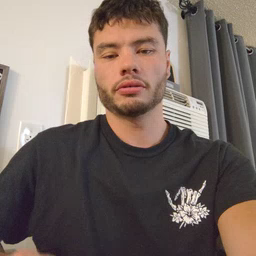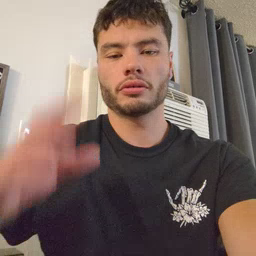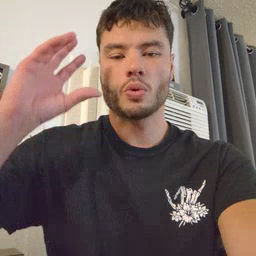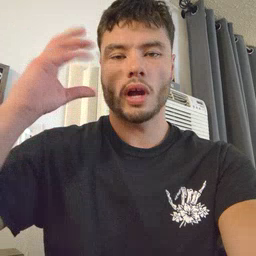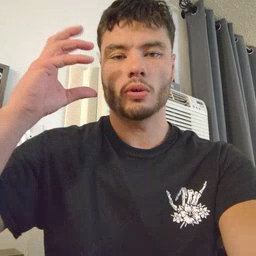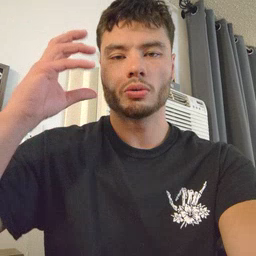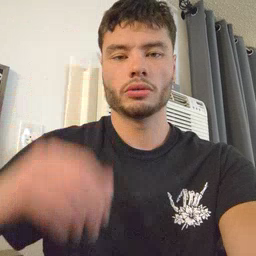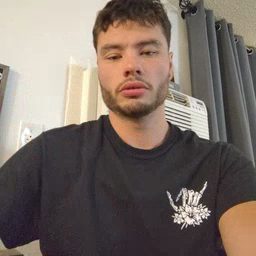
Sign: radio